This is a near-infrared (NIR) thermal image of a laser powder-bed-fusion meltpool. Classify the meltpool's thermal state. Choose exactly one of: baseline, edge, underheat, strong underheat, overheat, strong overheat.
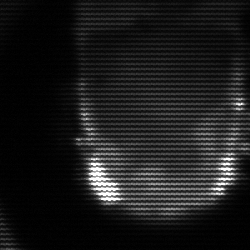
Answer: baseline